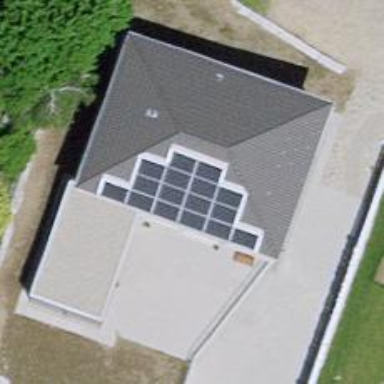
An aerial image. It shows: Solar power generator with photovoltaic panels.